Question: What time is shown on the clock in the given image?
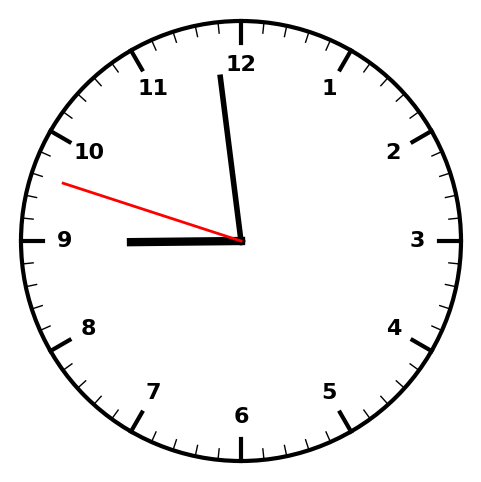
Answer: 08:58:48